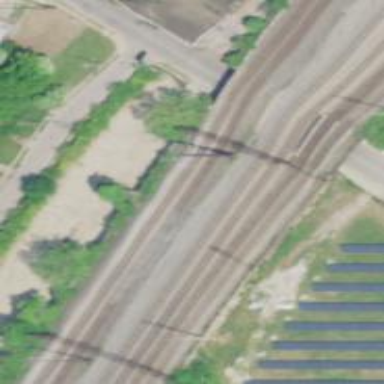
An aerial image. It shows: Railway tracks on embankment.